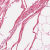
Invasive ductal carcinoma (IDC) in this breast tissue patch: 0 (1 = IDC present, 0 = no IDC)